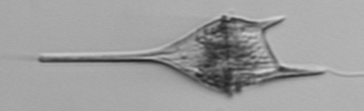
Label: Tripos_lineatus